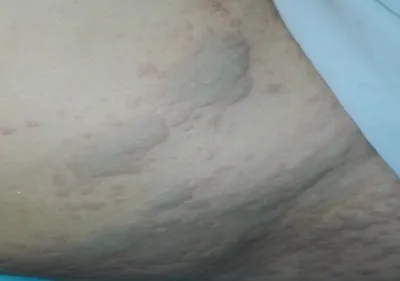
Acute blue urticaria due to patent blue, Korbi et al, 2018, Monastir,Tunisia.
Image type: medical_photograph (skin_photograph)